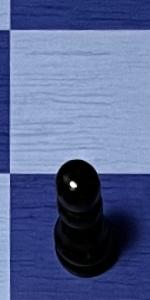
Label: Pawn_Black